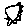
Label: sun